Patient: sex F, age 43
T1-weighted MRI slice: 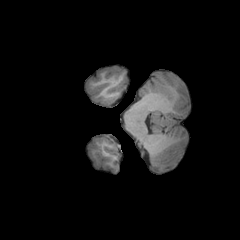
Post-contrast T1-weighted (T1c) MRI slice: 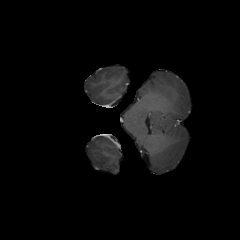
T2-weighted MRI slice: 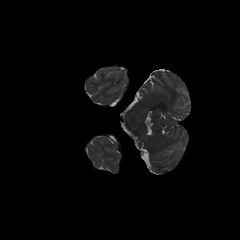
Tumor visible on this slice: no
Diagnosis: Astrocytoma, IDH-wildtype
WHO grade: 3